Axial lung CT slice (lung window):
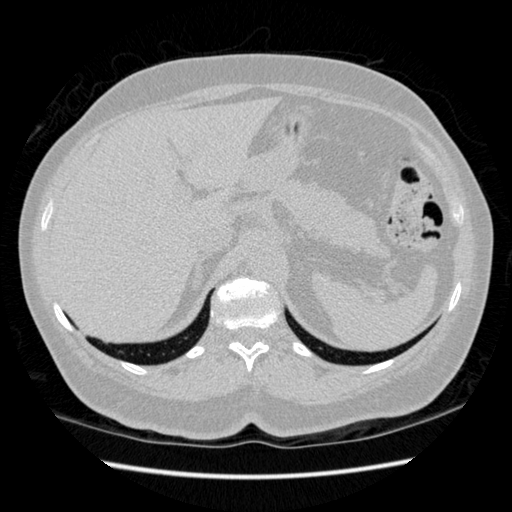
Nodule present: no